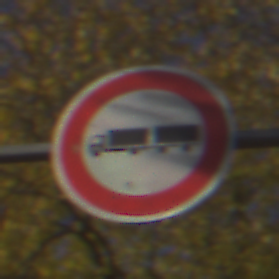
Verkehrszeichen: VerbotLastkraftwagenMitAnhaenger
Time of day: SunriseSunset
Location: Outdoor (Urban)
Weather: PartlyCloudy
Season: Autumn
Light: Natural